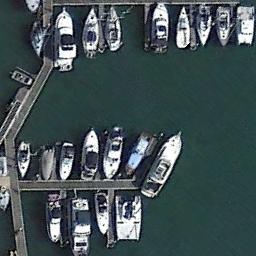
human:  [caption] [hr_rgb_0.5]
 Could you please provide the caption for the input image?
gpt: The harbor has some neatly docked boats and the color of the waters is green .

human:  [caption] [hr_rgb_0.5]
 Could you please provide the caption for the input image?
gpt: There are many ships in the harbor .

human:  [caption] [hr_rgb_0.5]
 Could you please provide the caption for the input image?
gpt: Several cars were parked on the harbor shore .

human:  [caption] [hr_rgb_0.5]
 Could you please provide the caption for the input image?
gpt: Many yachts are neatly arranged on the sea side of the harbor .

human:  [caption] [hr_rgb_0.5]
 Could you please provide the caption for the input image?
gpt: There are some ships at the harbor .